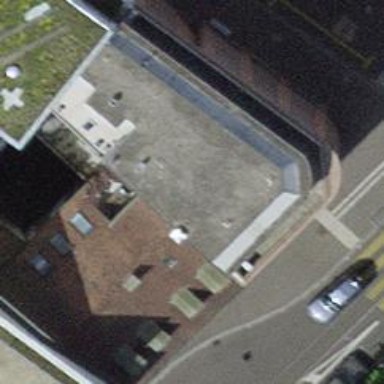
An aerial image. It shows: Office building.